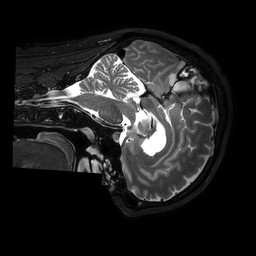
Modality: T2w
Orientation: sagittal
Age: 44
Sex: male
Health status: ill
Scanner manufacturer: philips
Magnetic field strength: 3 T
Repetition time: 3.5 s
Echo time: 0.3 s